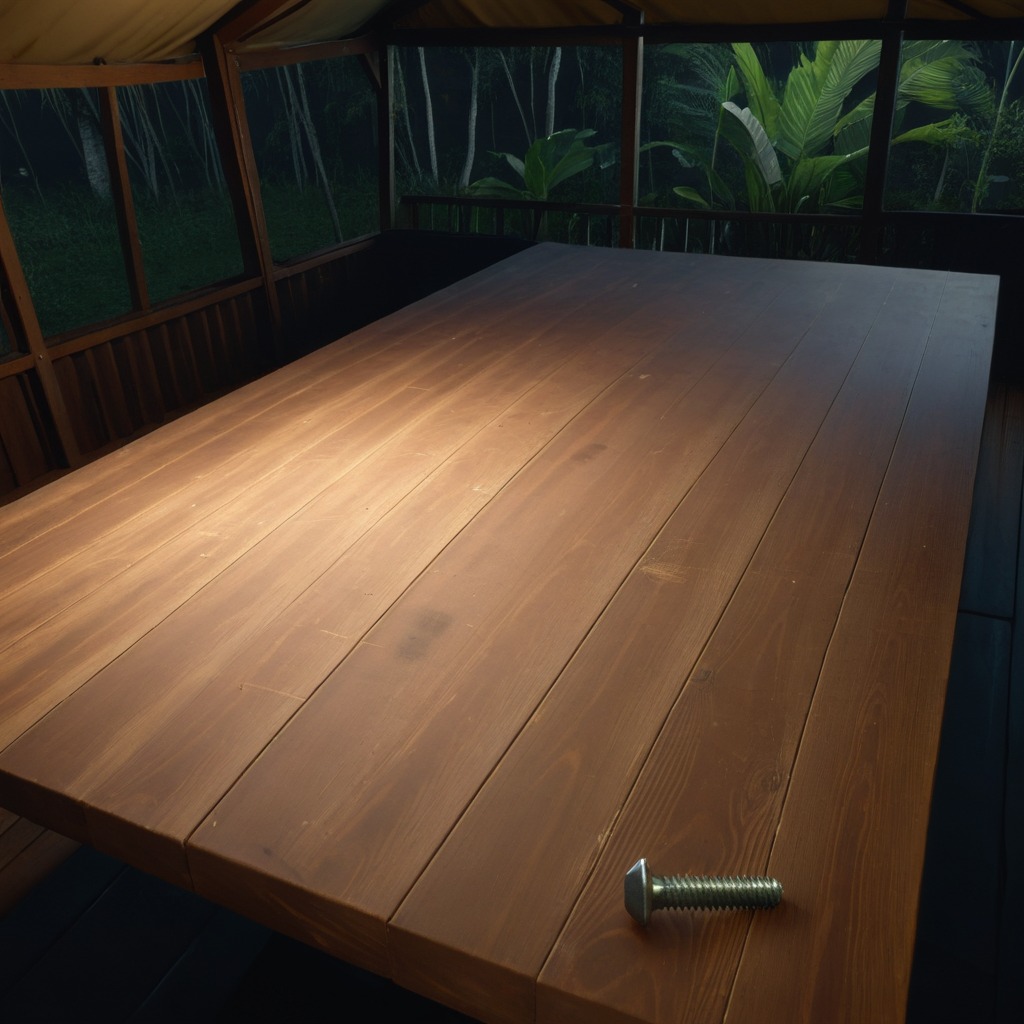
A metal screw is lying on a wooden table inside a jungle field workshop tent at night.